Question: I create the following XY chart:

In this instance, I have two axes, each with two series. And each series has 39 points.
How can this be achieved? My code for the graph is below:
'''
private final static int SERIES_MIN = 0;
private final static int SERIES_MAX = 1;
private JFreeChart createXYLineChart(String title) {
XYDataset voltageDataset = createXYVoltageDataset();
XYDataset currentDataset = createXYCurrentDataset();
XYLineAndShapeRenderer rVoltage = new XYLineAndShapeRenderer();
rVoltage.setSeriesPaint(SERIES_MIN, new Color(0xAA, 0xAA, 0xFF));
rVoltage.setSeriesPaint(SERIES_MAX, new Color(0x00, 0x00, 0xAA));
rVoltage.setSeriesShapesVisible(SERIES_MIN, false);
rVoltage.setSeriesShapesVisible(SERIES_MAX, false);
float dashVoltage[] = {1.0f, 5f}; // on, off
rVoltage.setSeriesStroke(SERIES_MIN, new BasicStroke(2.5f, BasicStroke.CAP_ROUND, BasicStroke.JOIN_MITER, 5, dashVoltage, 0));
rVoltage.setSeriesStroke(SERIES_MAX, new BasicStroke(1f));
XYLineAndShapeRenderer rCurrent = new XYLineAndShapeRenderer();
rCurrent.setSeriesPaint(SERIES_MIN, new Color(0x66, 0xAA, 0x66));
rCurrent.setSeriesPaint(SERIES_MAX, new Color(0x00, 0x44, 0x00));
rCurrent.setSeriesShapesVisible(SERIES_MIN, false);
rCurrent.setSeriesShapesVisible(SERIES_MAX, false);
float dashCurrent[] = {1.0f, 5f}; // on, off
rCurrent.setSeriesStroke(SERIES_MIN, new BasicStroke(2.5f, BasicStroke.CAP_ROUND, BasicStroke.JOIN_MITER, 5, dashCurrent, 0));
rCurrent.setSeriesStroke(SERIES_MAX, new BasicStroke(1));
JFreeChart chart = ChartFactory.createXYLineChart("Profile", "Set Current", "Voltage", null);
XYPlot plot = (XYPlot) chart.getPlot();
plot.setDataset(SERIES_MIN, voltageDataset);
plot.setRenderer(SERIES_MIN, rVoltage);
plot.setDataset(SERIES_MAX, currentDataset);
plot.setRenderer(SERIES_MAX, rCurrent);
plot.setRangeAxis(SERIES_MAX, new NumberAxis("Actual Current"));
plot.mapDatasetToRangeAxis(SERIES_MAX, SERIES_MAX); //2nd dataset to 2nd y-axi
plot.setBackgroundPaint(new Color(0xFF, 0xFF, 0xFF));
plot.setDomainGridlinePaint(new Color(0x00, 0x00, 0xff));
plot.setRangeGridlinePaint(new Color(0xff, 0x00, 0x00));
return chart;
}
private XYDataset createXYVoltageDataset() {
final XYSeries s1 = new XYSeries("Min Voltage");
final XYSeries s2 = new XYSeries("Max Voltage");
for (int i = 0; i < profile.getNumSteps(); i++) s1.add(i, profile.getStepMinVoltage(i));
for (int i = 0; i < profile.getNumSteps(); i++) s2.add(i, profile.getStepMaxVoltage(i));
XYSeriesCollection dataset = new XYSeriesCollection();
dataset.addSeries(s1);
dataset.addSeries(s2);
return dataset;
}
private XYDataset createXYCurrentDataset() {
final XYSeries s1 = new XYSeries("Min Current");
final XYSeries s2 = new XYSeries("Max Current");
for (int i = 0; i < profile.getNumSteps(); i++){
s1.add(i, profile.getStepMinCurrent(i));
}
for (int i = 0; i < profile.getNumSteps(); i++) s2.add(i, profile.getStepMaxCurrent(i));
XYSeriesCollection dataset = new XYSeriesCollection();
dataset.addSeries(s1);
dataset.addSeries(s2);
return dataset;
}
'''
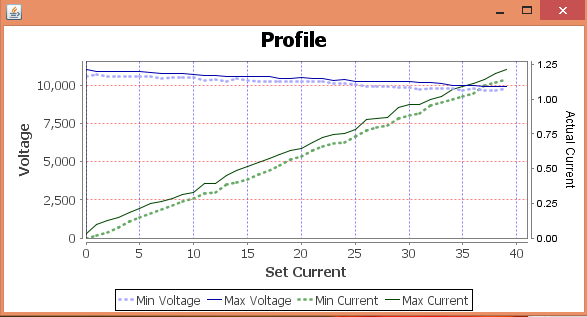
Answer: You should be able to use 'setRange()' on the domain axis.
'''
NumberAxis domainAxis = new NumberAxis("Set Current");
domainAxis.setRange(0, 3.9);
plot.setDomainAxis(SERIES_MAX, domainAxis);
'''